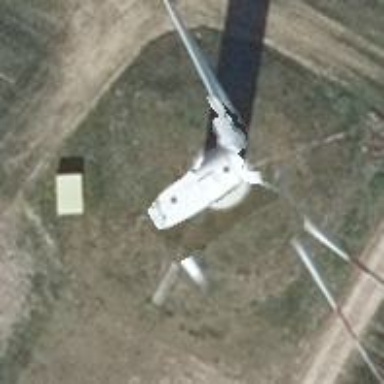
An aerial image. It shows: Wind generator powered by horizontal axis wind turbine.